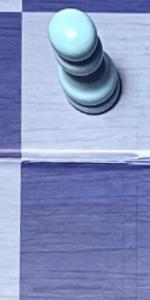
Label: Empty